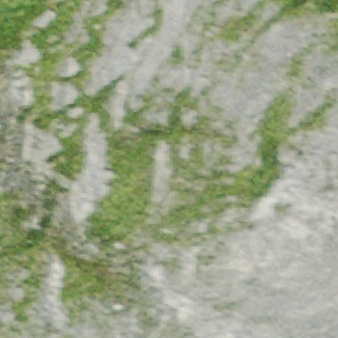
Label: other